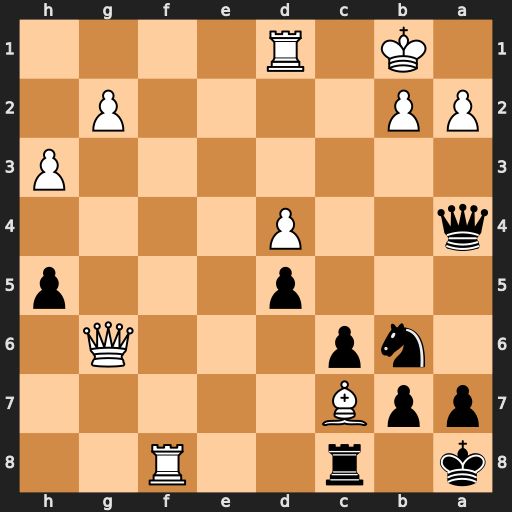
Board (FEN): k1r2R2/ppB5/1np3Q1/3p3p/q2P4/7P/PP4P1/1K1R4
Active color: b
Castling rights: -
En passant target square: -
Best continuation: Qxd1#